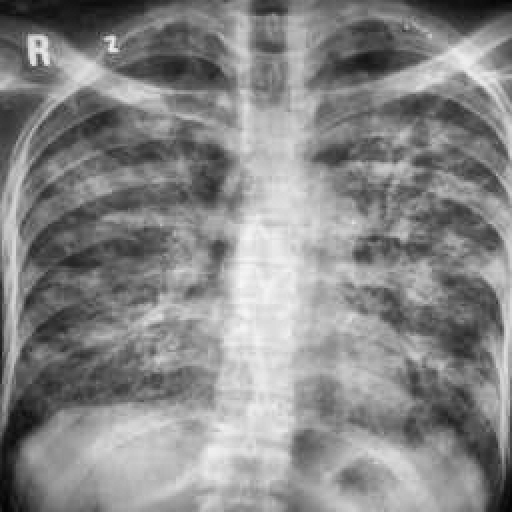
Finding: TUBERCULOSIS